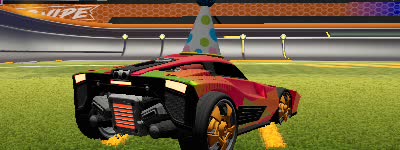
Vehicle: breakout